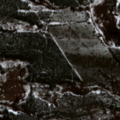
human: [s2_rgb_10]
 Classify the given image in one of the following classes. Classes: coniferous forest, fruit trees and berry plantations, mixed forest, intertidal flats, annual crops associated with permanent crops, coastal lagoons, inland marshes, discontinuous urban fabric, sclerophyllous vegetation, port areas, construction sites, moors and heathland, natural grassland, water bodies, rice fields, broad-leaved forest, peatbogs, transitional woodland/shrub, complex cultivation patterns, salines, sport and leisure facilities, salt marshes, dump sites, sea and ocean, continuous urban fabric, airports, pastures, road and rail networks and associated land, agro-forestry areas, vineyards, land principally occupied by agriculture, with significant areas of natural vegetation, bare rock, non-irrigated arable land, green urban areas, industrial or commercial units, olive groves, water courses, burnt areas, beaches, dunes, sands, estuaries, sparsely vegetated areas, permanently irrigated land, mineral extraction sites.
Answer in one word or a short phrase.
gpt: coniferous forest, mixed forest, transitional woodland/shrub, peatbogs